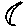
Label: moon